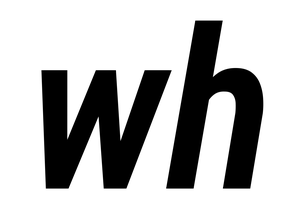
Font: Roboto-Italic_Condensed_SemiBold_Italic